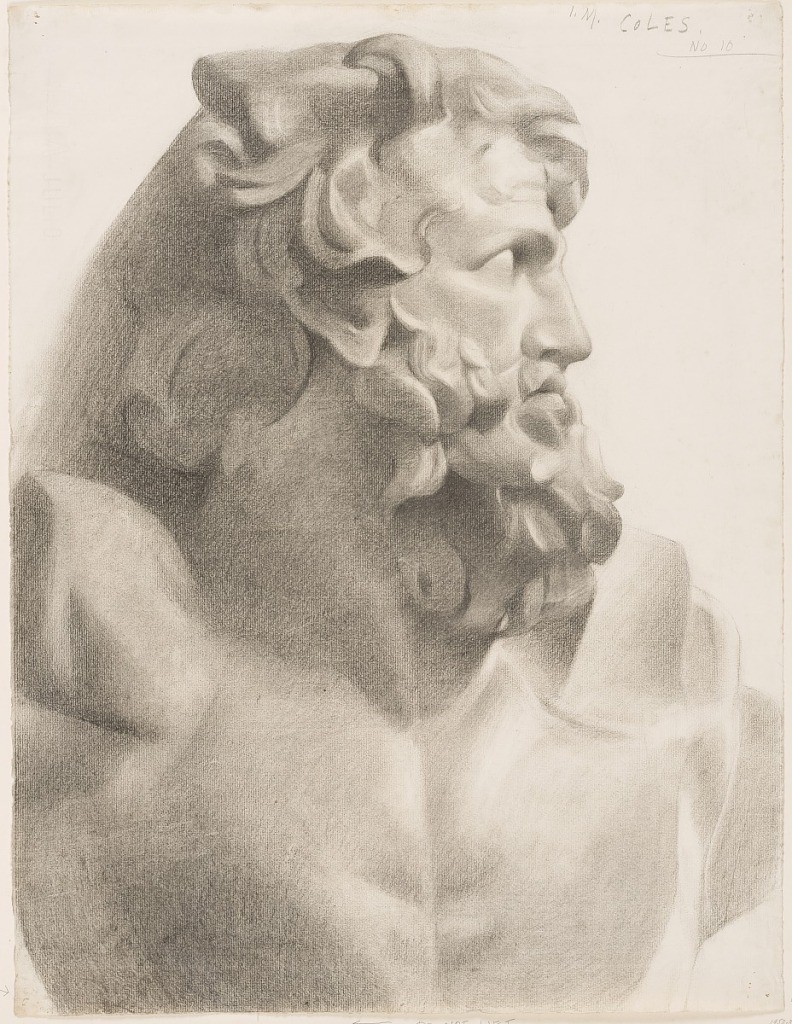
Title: Head of the Laocoon (from a cast)
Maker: Izabel M. Coles, American, 1890 - 1964
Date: ca. 1909
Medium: Charcoal on paper
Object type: Drawing
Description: Head and shoulders of a beard male classical figure, the head turned in right profile.